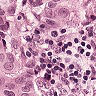
Metastatic tissue present: yes